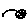
Label: moon